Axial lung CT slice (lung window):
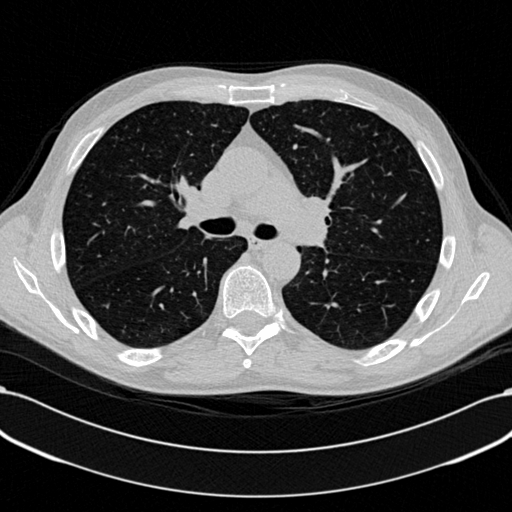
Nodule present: no